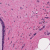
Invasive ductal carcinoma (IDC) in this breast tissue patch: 0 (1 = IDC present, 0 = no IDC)